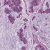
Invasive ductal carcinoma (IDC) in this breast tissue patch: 1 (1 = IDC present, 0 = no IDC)